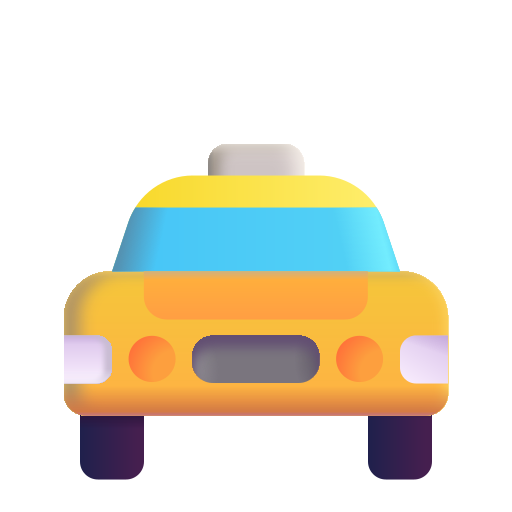
oncoming taxi color